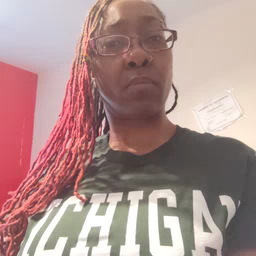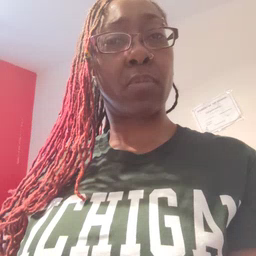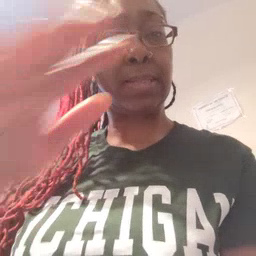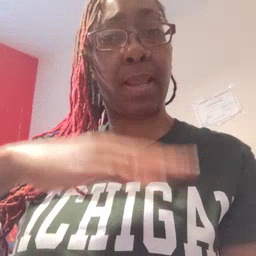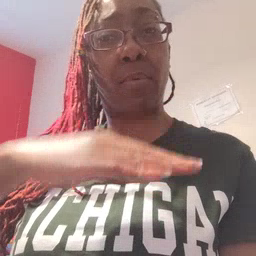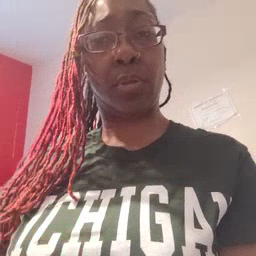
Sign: table